Question: I'm looking for any code samples containing a thin progress bar at the top of the screen, similar to <URL>.
All I can find is info about the "regular" progress bar:

What is the thin blue progress bar called in my link?
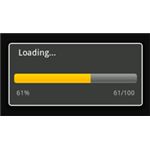
Answer: It is usual for new Android versions horizontal Progress Bar:
'''
<ProgressBar
style="@android:style/Widget.ProgressBar.Horizontal"
... />
'''
<URL>